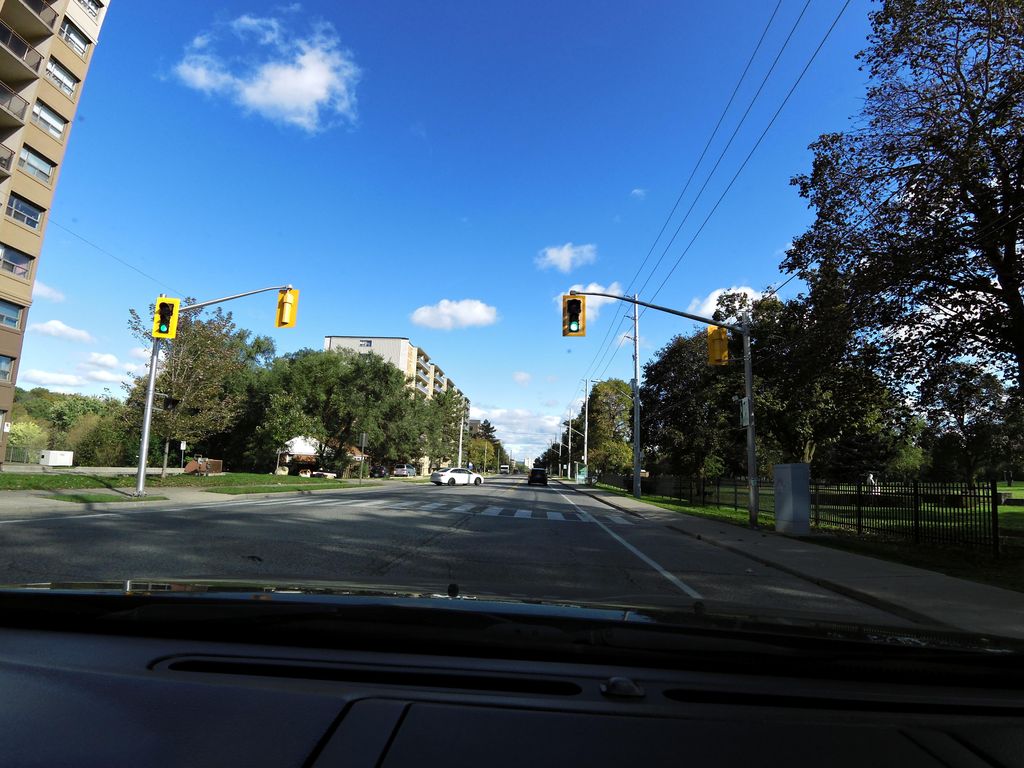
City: hamilton